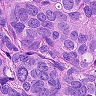
Metastatic tissue present: yes